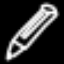
Label: pencil